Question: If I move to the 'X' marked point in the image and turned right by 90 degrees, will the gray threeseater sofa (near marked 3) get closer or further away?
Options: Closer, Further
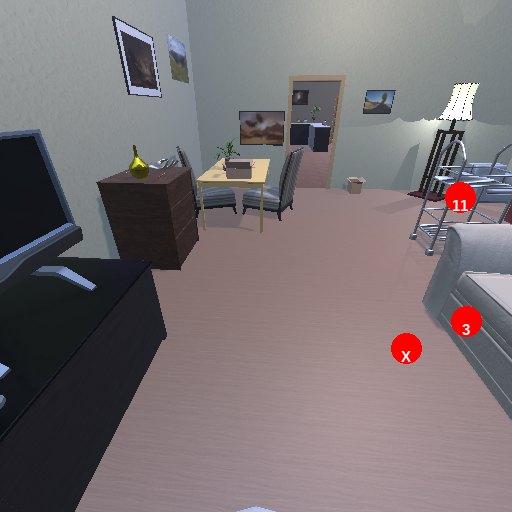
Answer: Closer